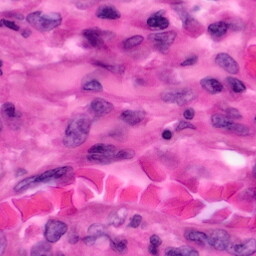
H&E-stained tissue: Pancreatic